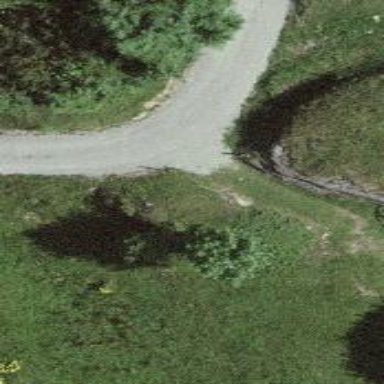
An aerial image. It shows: Unpaved track with grade3 track type.